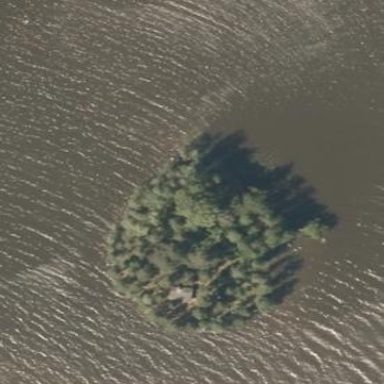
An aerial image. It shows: Island.